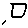
Label: square